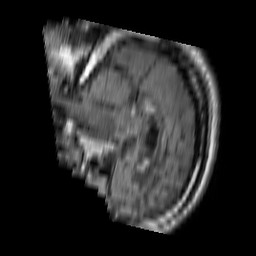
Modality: FLAIR
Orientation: sagittal
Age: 55
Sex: male
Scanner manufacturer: philips
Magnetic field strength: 1.5 T
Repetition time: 11 s
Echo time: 0.14 s